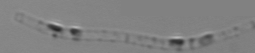
Label: Leptocylindrus